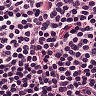
Metastatic tissue present: no